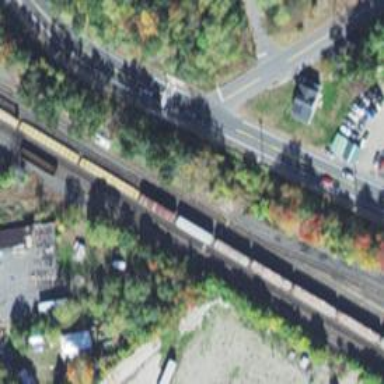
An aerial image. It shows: Railway yard.